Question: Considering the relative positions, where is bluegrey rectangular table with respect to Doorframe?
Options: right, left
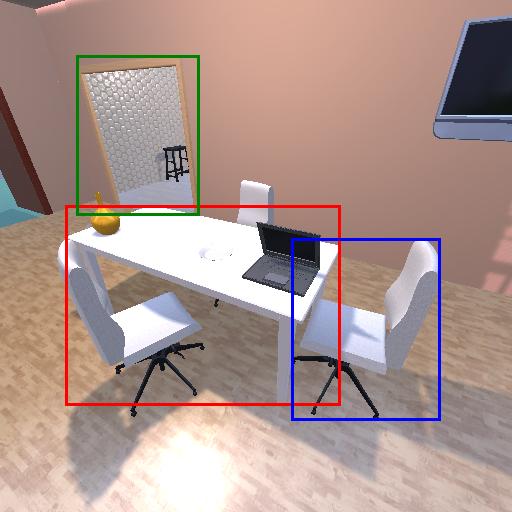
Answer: right